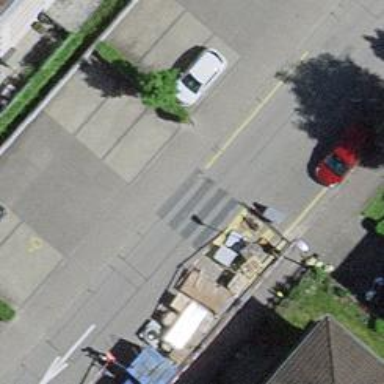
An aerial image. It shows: Uncontrolled zebra crossing on the road.